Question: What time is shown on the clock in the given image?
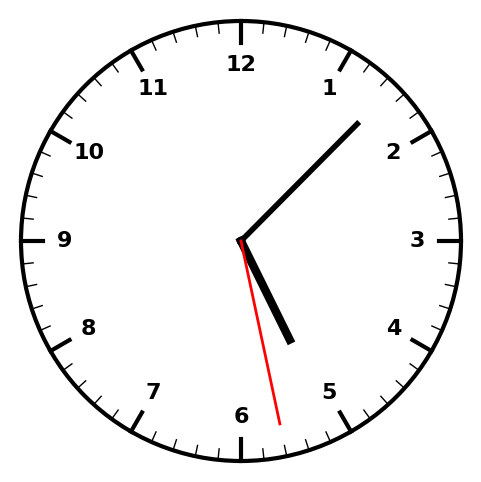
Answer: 05:07:28